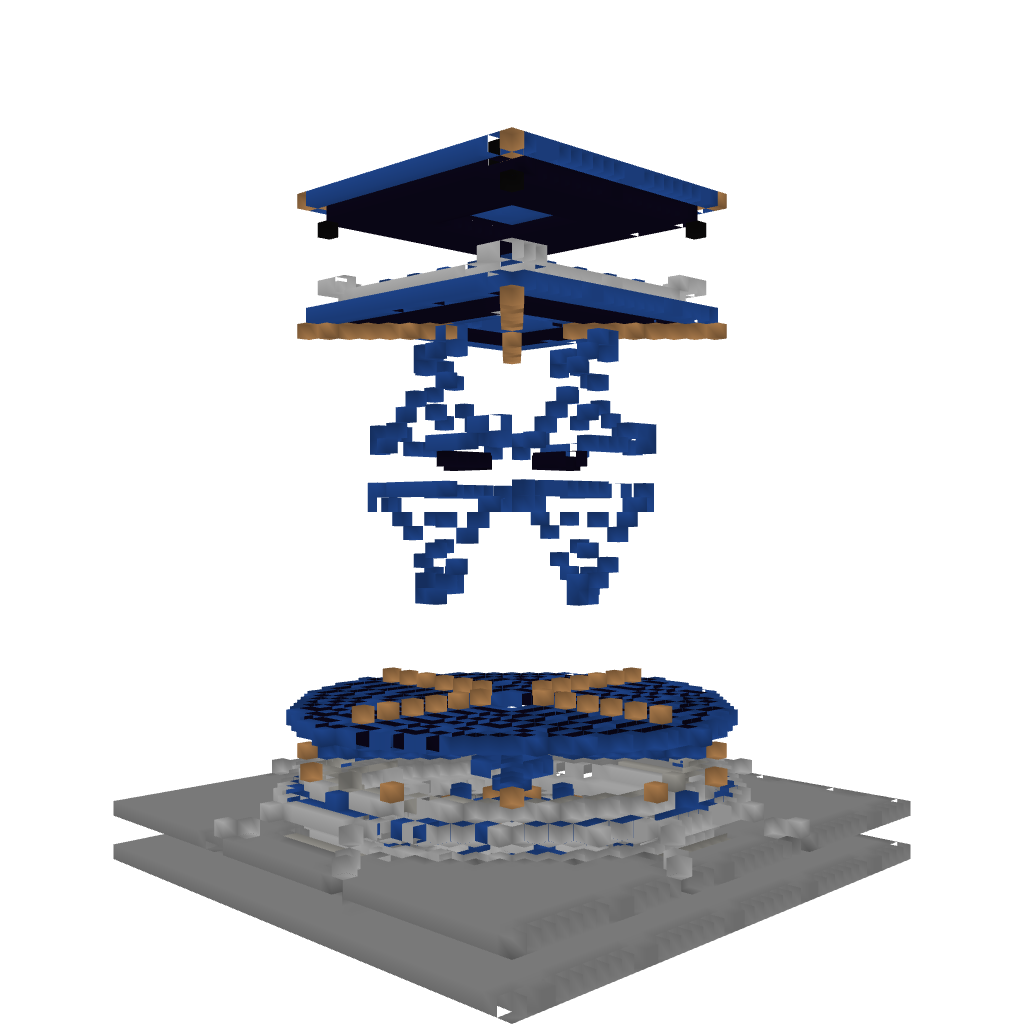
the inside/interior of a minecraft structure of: XP Farm